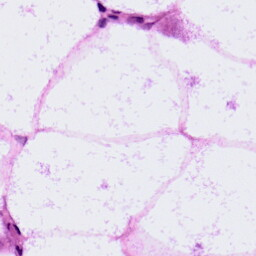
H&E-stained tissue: LymphNode